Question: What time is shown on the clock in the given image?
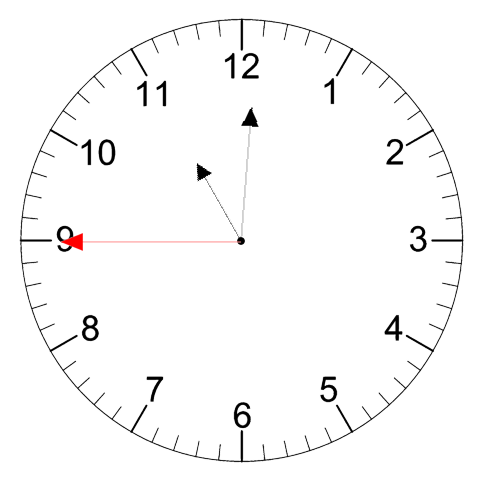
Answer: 11:00:45